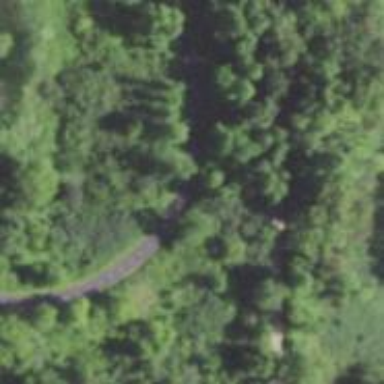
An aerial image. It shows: Asphalt cycleway.